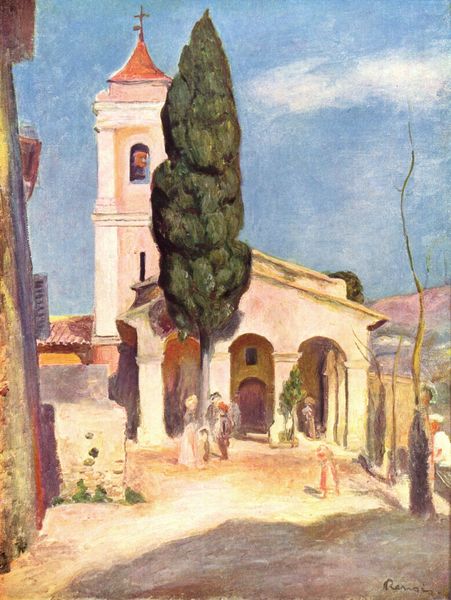
Titel: Kirche in Cagnes
Künstler: Pierre Auguste Renoir
Standort: Paris
Institution: Collection Durand-Ruel
Schlagwörter: baum, berg, blau, dunkel, gemälde, himmel, mann, schatten, weiß, wolken, aquarell, bäume, cezanne, frauen, gelb, grün, impressionismus, kirchturm, landschaft, menschen, ocker, stadt, äste, braun, fenster, frankreich, frau, grau, hell, hut, kleid, licht, männer, orange, pastell, pfeiler, renoir, schwarz, straße, szene, säulen, tür, zeichnung, dach, gebäude, gras, haus, rot, weg, wolke, beige, leute, rock, wand, architektur, mensch, stein, steine, signatur, ast, erde, häuser, hügel, pappel, stamm, kirche, sonne, boden, familie, paar, personen, pflanze, pflanzen, rosa, turm, turmspitze, schrift, sommer, bogen, fassade, italien, türen, nachmittag, warm, berge, gebirge, sonnenlicht, dorf, dächer, mauer, ziegel, tag, idylle, platz, van gogh, figuren, rundbogen, tor, unscharf, bögen, bergdorf, eingang, arkade, innenhof, glockenturm, kloster, kreuz, religion, zypresse, sonnig, sonntag, portal, glocke, portikus, gottesdienst, kapelle, geschosse, platane, zeder, pinie, mediterran, klei, steins, toskana, basilika, friedlich, friede, atrium, vorplatz, vorhalle, nartex, türem, keid, kirchgang, immergrün, pinienbaum, kirchenglocke, rip